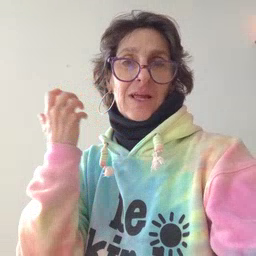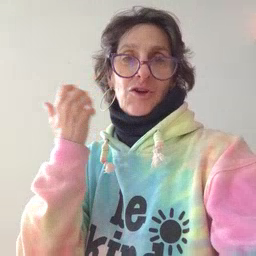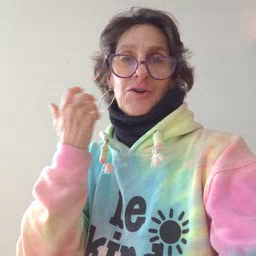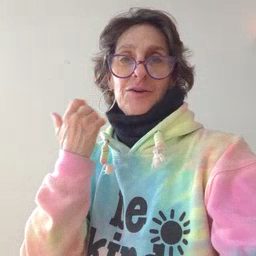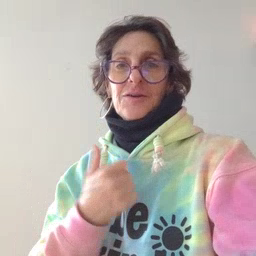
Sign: tiger